Question: I want the margin from the left side in Grid layout first column only. The Jlabel in the first column is LEFT aligned.

Code for the Row is
'''
lbl1 = new JLabel("Hold");
lbl1 .setFont(new Font("Arial Black", Font.PLAIN, text));
lbl1 .setHorizontalAlignment(SwingConstants.LEFT);
lbl1 .setForeground(Color.decode(textColor));
panel1.add(lbl1 );
lbl2= new JLabel("100");
lbl2.setFont(new Font("Arial Black", Font.PLAIN, text));
lbl2.setHorizontalAlignment(SwingConstants.CENTER);
lbl2.setForeground(Color.decode(textColor));
panel1.add(lbl2);
'''
Code for the panel is
'''
setLayout(new GridLayout(0,2));
'''
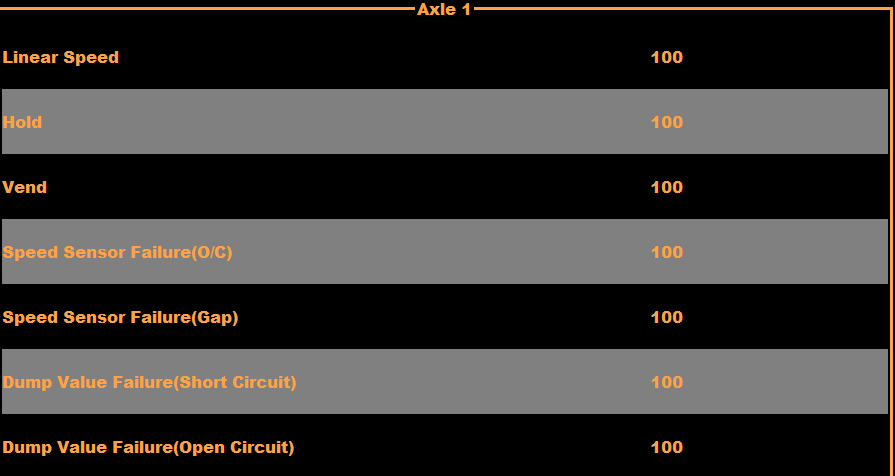
Answer: In your case you can set an empty border for all your "left" label.
'''
lb1.setBorder(new EmptyBorder(0, 10, 0, 0));
'''
This code will provide 10 points offset from the left side of the label.
Usually 'GridLayout' is not a best choice for your purposes. I would advise you to look for another layout manager. The standard 'GridBagLayout' is a little bit too verbouse so it would be better to learn a third-party layout like <URL>.